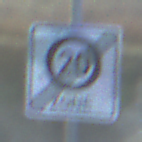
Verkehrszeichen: EndeZone20
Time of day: Dawn
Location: Outdoor (Nature)
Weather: Clear
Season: NotSpecified
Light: Natural